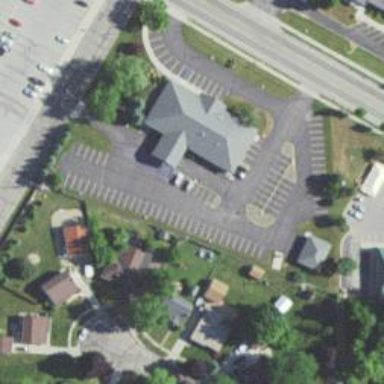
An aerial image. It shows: Parking space is available.